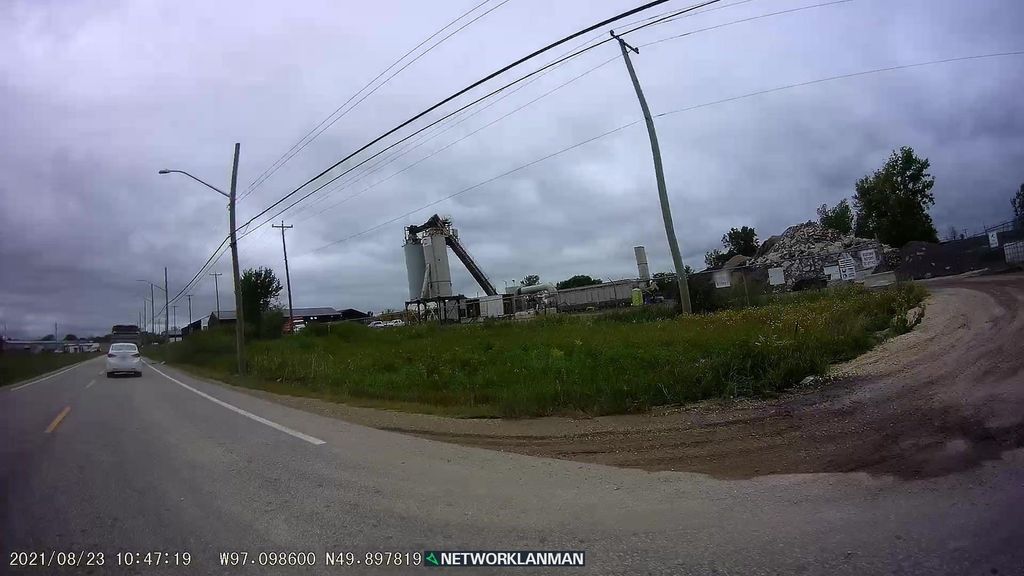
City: winnipeg